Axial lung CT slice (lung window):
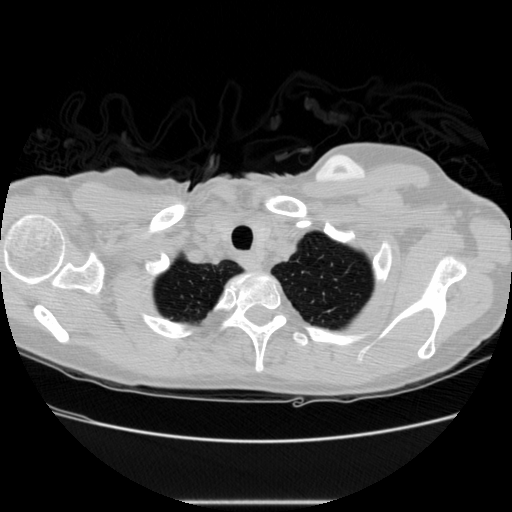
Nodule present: no